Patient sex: M
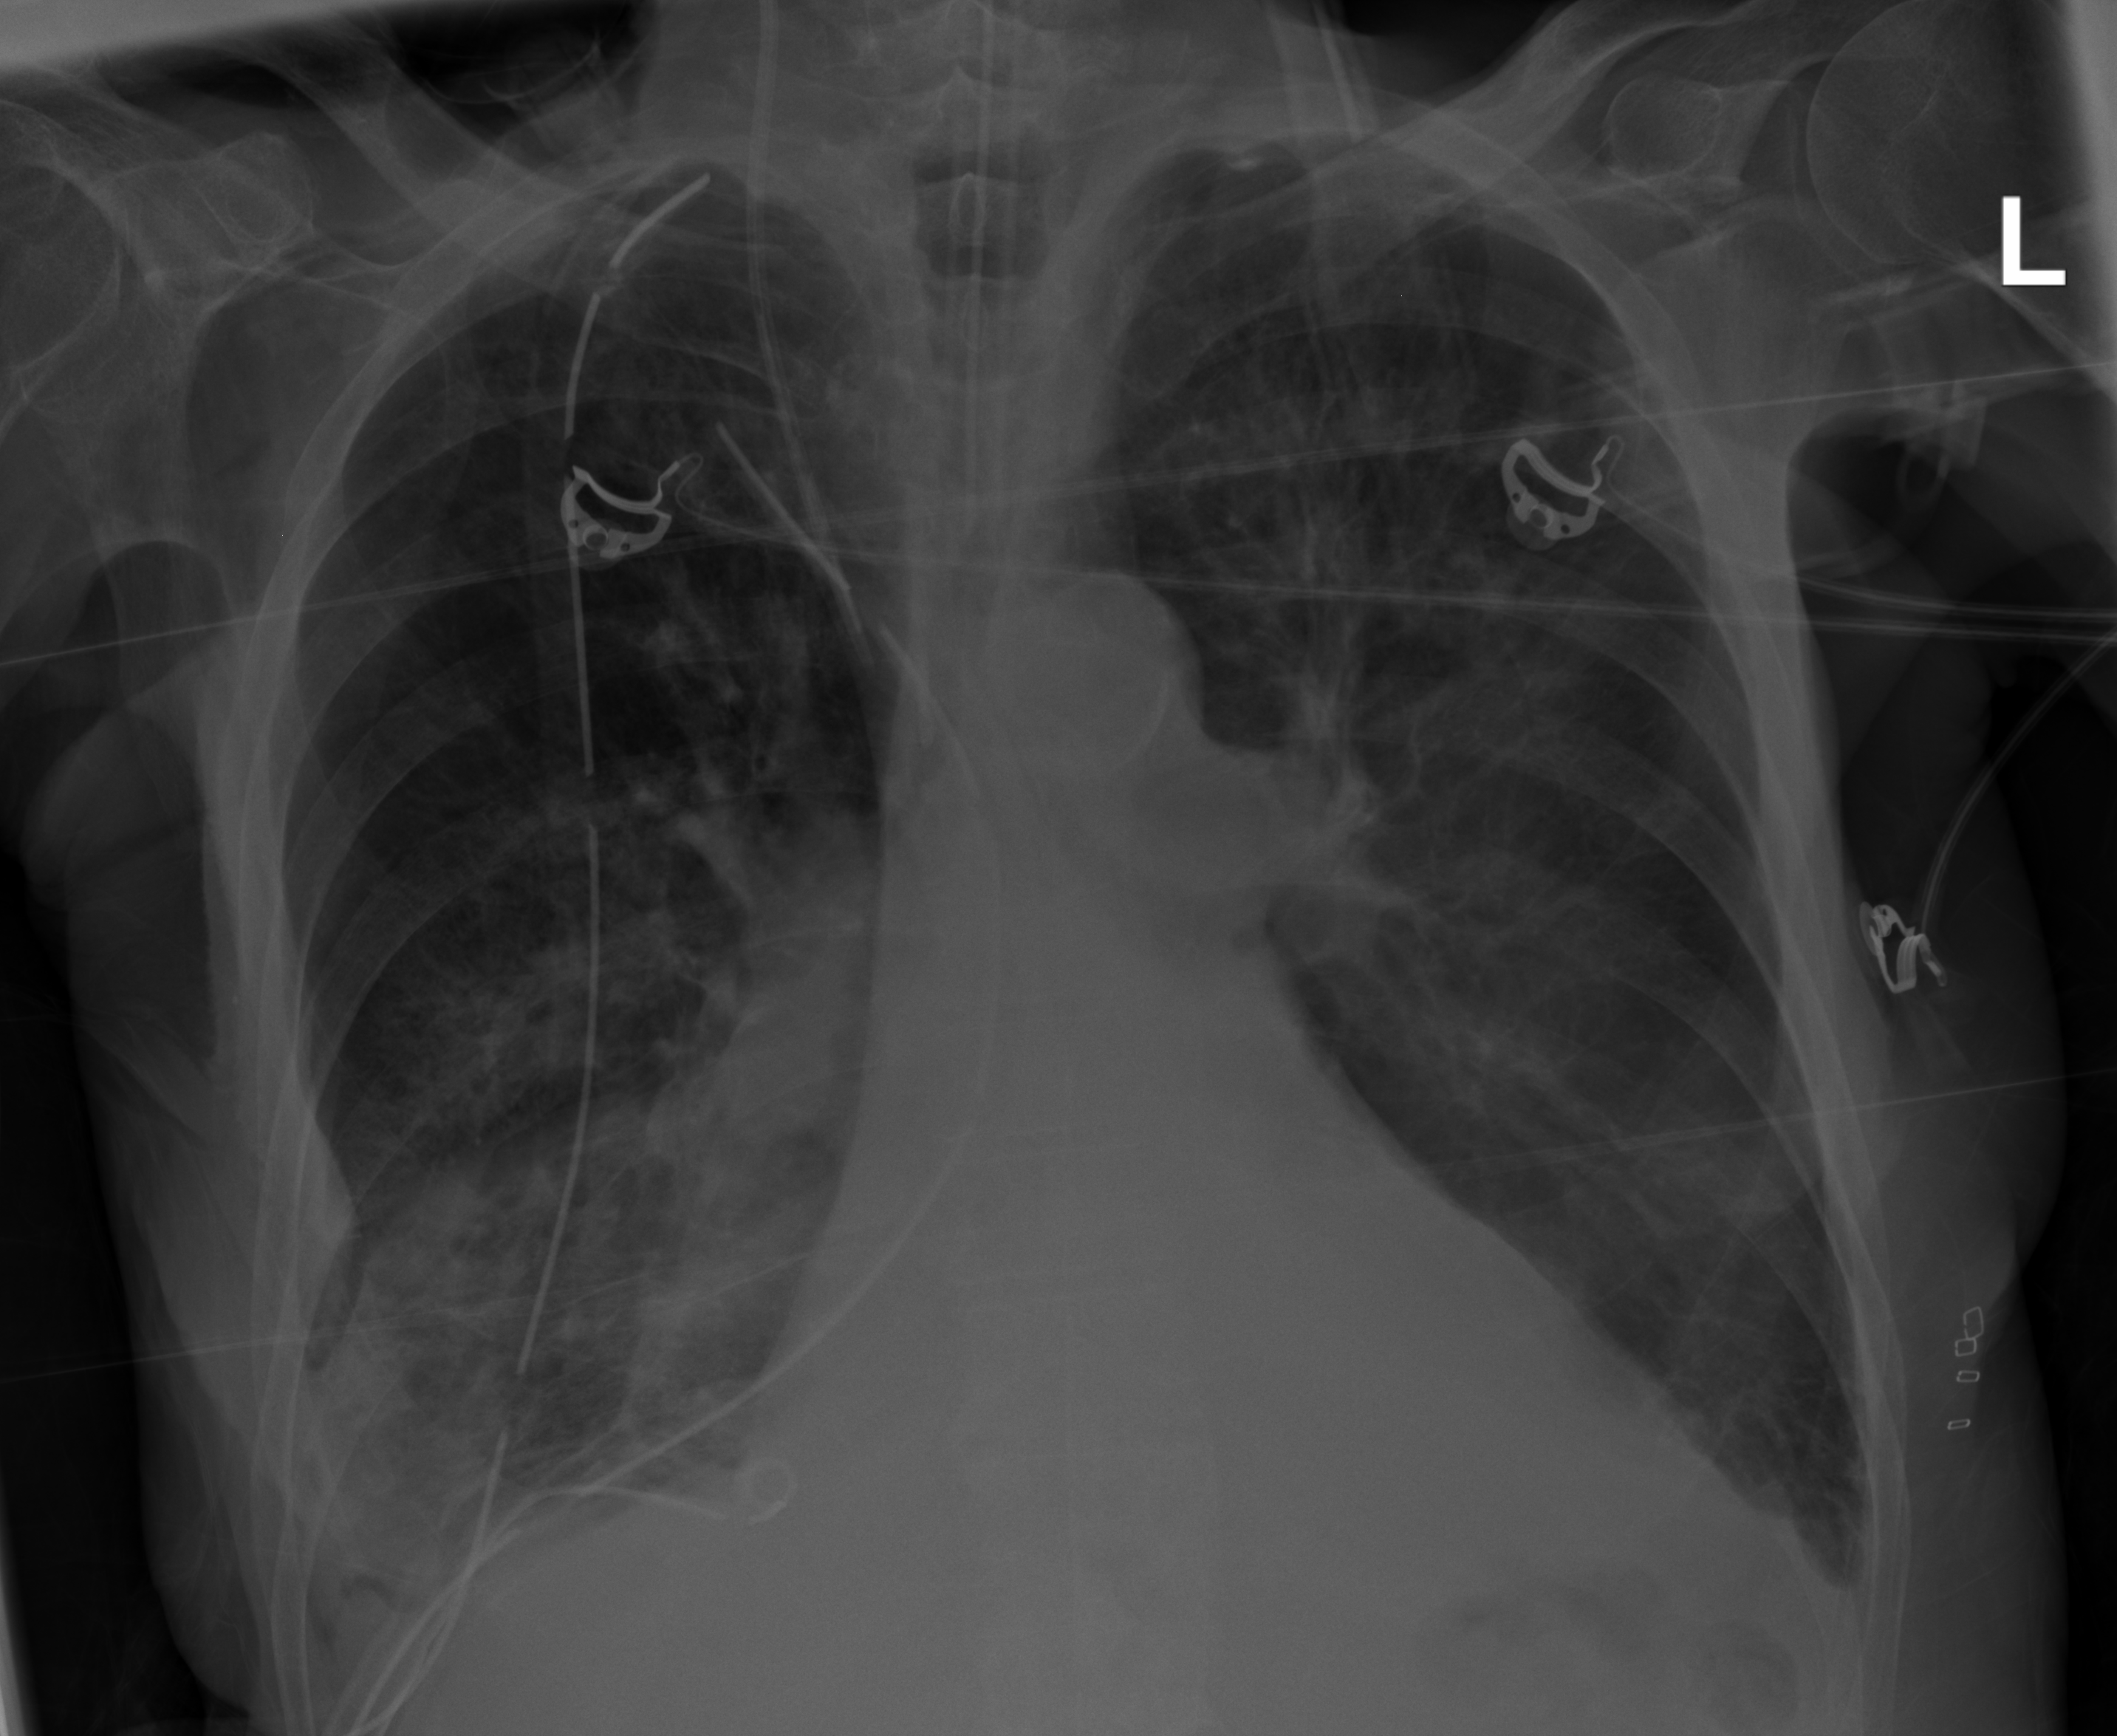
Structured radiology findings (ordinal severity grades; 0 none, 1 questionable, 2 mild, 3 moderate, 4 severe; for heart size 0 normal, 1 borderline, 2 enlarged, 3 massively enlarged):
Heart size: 0
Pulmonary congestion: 0
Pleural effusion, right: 2
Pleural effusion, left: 2
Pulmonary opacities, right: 3
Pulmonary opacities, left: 2
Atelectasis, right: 2
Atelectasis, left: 2